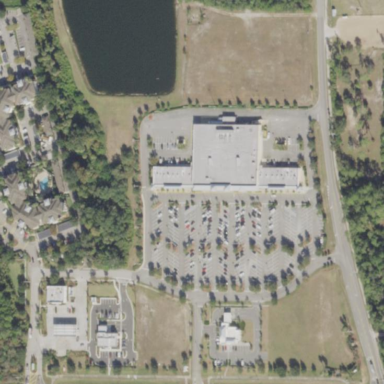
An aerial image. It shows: Commercial area.